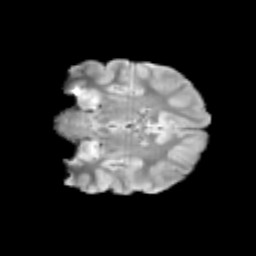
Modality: T2w
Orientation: coronal
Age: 10
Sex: male
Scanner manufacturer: siemens
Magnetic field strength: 3 T
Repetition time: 3.8 s
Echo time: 0.07 s